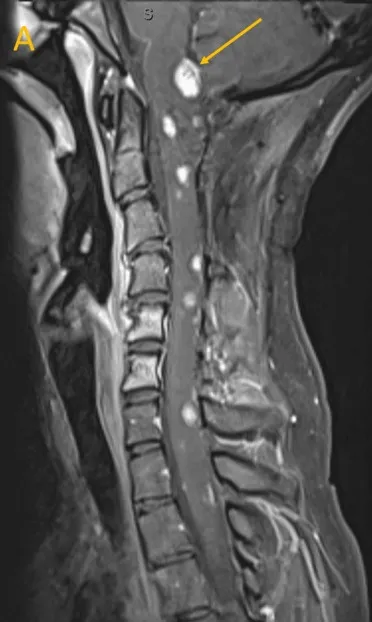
Initial magnetic resonance imaging (MRI) of the cervical spine (T1 post-contrast). (A) Surveillance MRI showing multiple enhancing lesions throughout the neuraxis with the largest lesion at the cervicomedullary junction measuring 9 x 9 x 12 mm (yellow arrow).
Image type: radiology (mri)